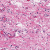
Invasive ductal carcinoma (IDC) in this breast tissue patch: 0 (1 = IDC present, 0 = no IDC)